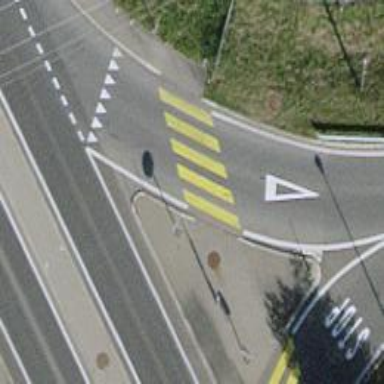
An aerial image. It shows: Zebra crossing on the road.